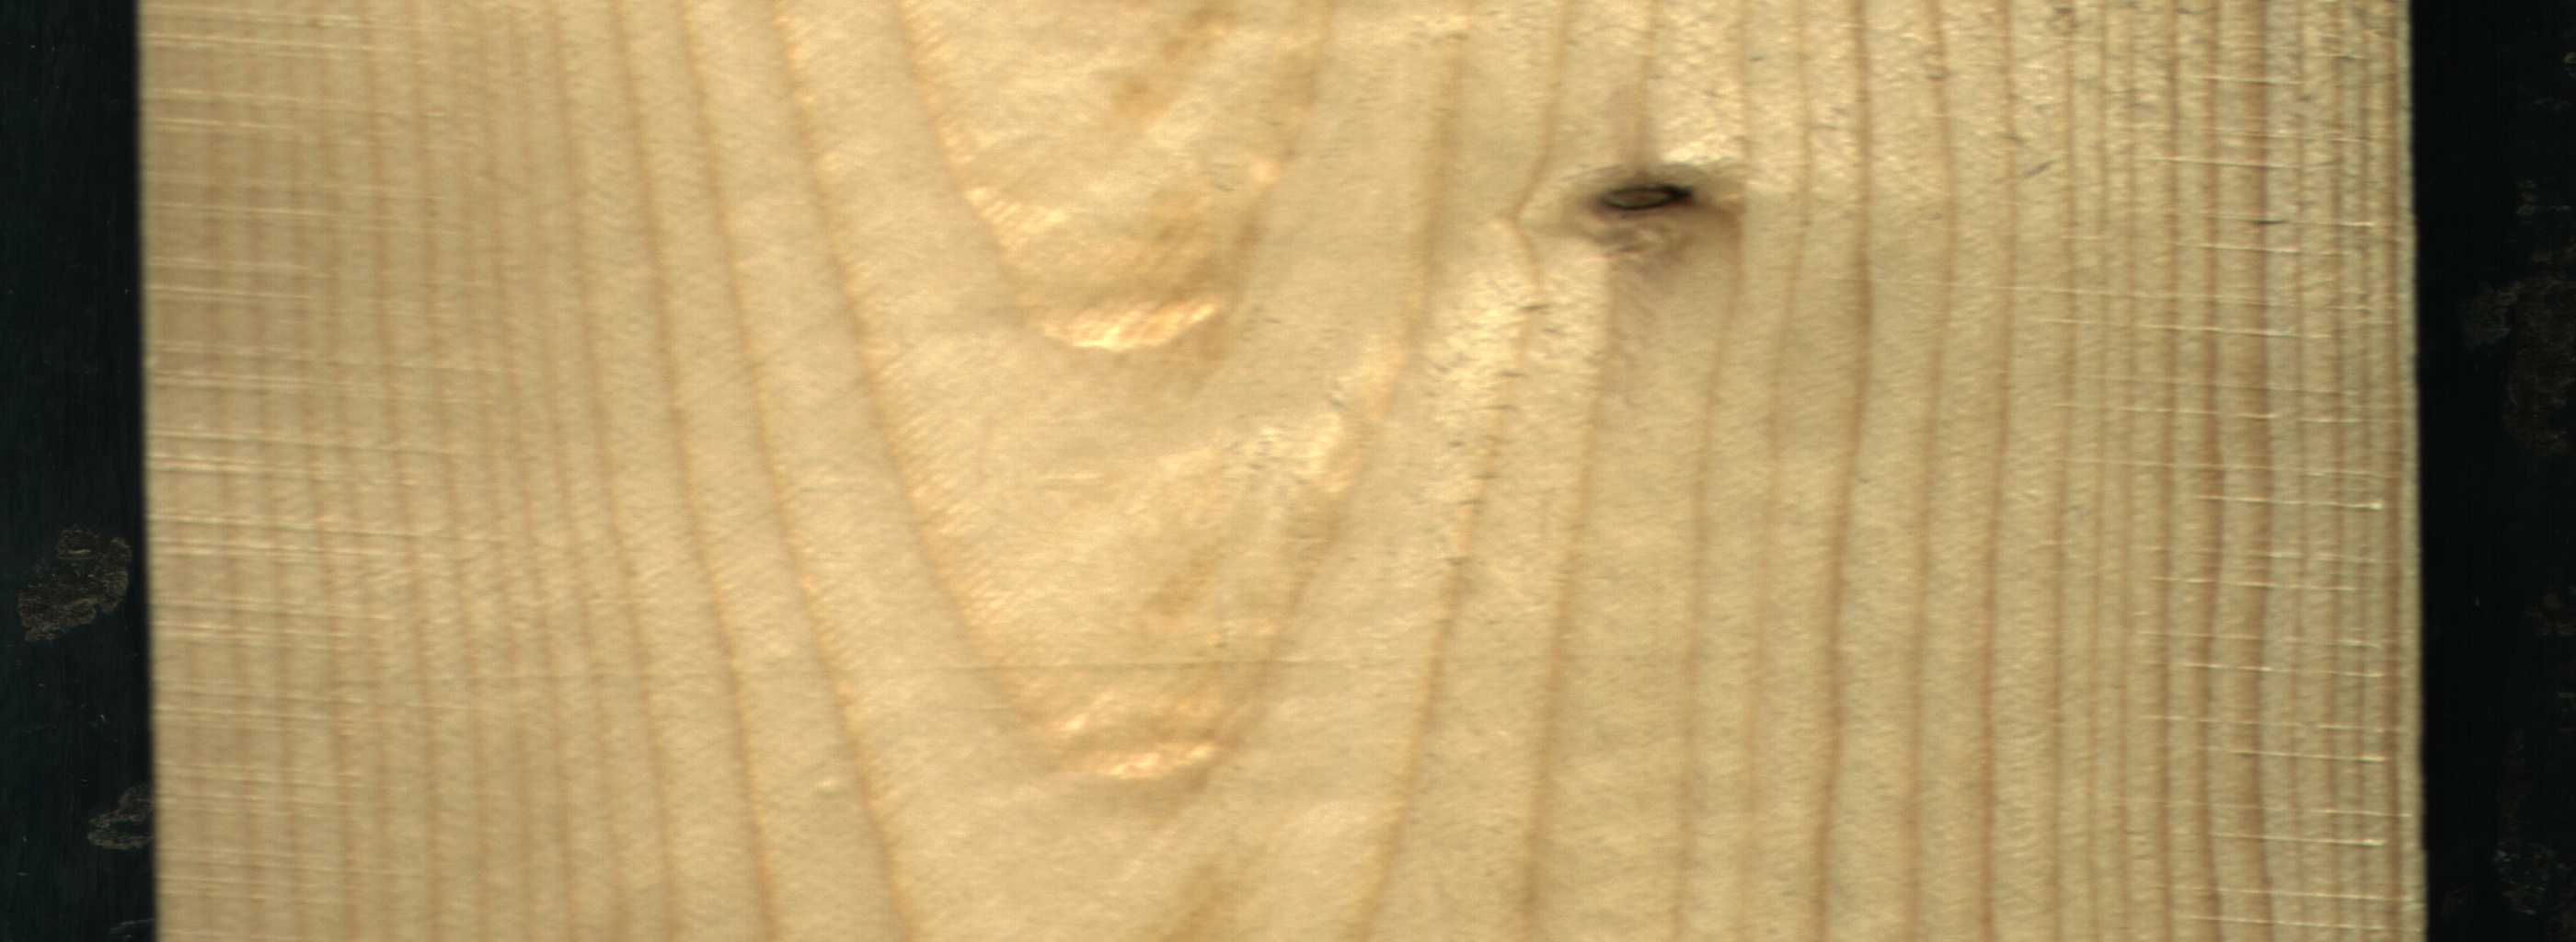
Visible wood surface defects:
Dead_Knot